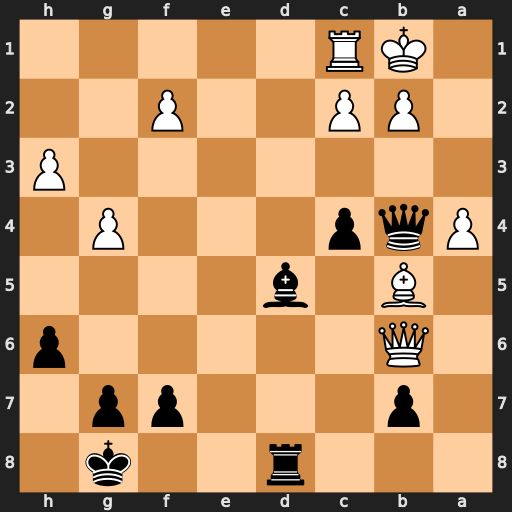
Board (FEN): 3r2k1/1p3pp1/1Q5p/1B1b4/Pqp3P1/7P/1PP2P2/1KR5
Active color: b
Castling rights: -
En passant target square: -
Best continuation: c3 Qxd8+ Kh7 Bd3+ g6 Qb6 Qxb6